Field crop: maize
Growth stage: 2
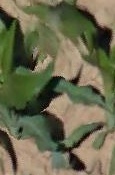
Species: maize